Question: I wanted to know how I can make these curves even in the image?

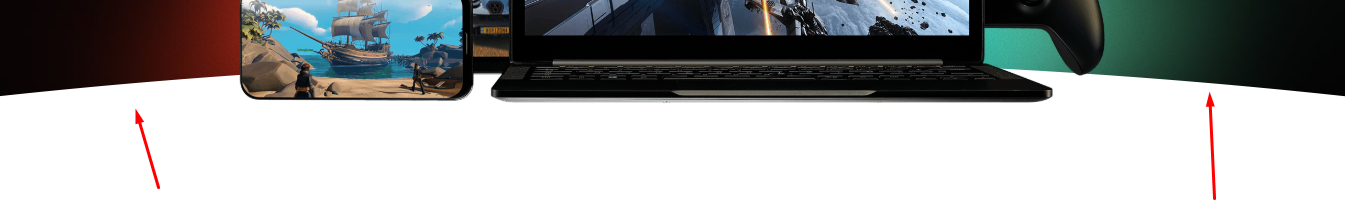
Answer: You can also use 'svg' for that.
'''
.background-img {
background-image: url(https://cdn.pixabay.com/photo/2018/01/12/10/19/fantasy-3077928_960_720.jpg);
background-size: cover;
background-repeat: no-repeat;
background-position: center;
height: 500px;
position: relative;
}
#bigHalfCircle {
position: absolute;
bottom: 0;
}
#bigHalfCircle path {
fill: #fff;
stroke: #fff;
}
'''
'''
<section class="background-img">
<svg id="bigHalfCircle" xmlns="http://www.w3.org/2000/svg" version="1.1" width="100%" height="100" viewBox="0 0 100 100" preserveAspectRatio="none">
<path d="M0 100 C40 0 60 0 100 100 Z"></path>
</svg>
</section>
<section class="background--color" style="background-color: #fff; height: 500px;">
</section>
'''